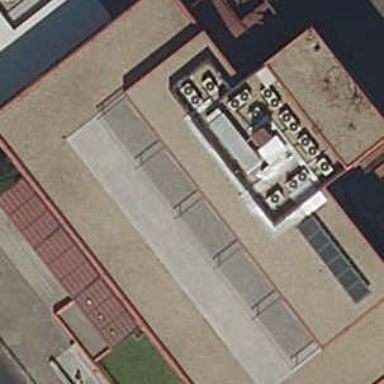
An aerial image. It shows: College building.